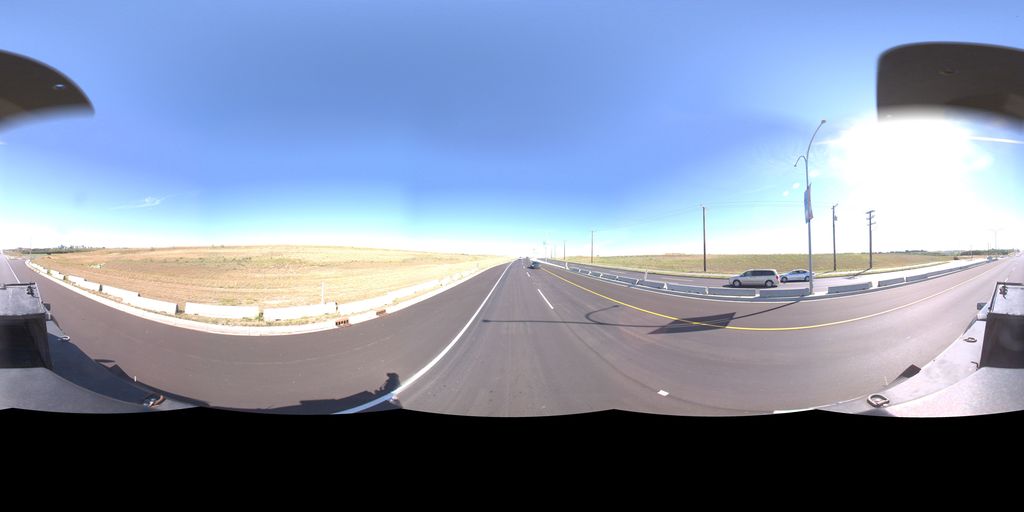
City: saskatoon